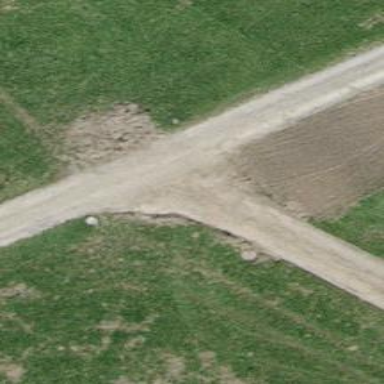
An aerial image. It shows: Track with compacted grade2 surface.